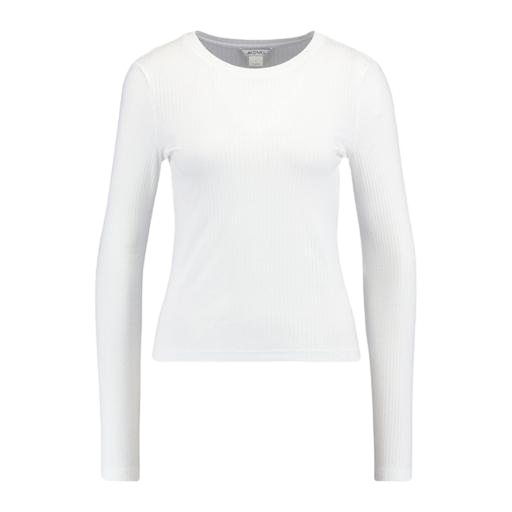
long-sleeve top, white henley long-sleeved ribbed-jersey top, long-sleeve t-shirt only macy, white background